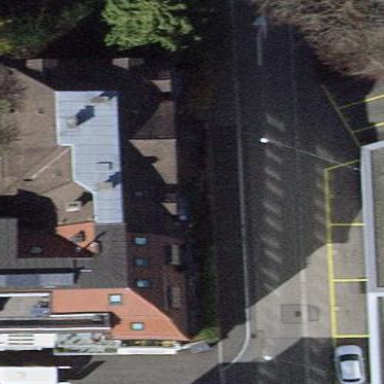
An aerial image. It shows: Building with half-hipped roof shape.